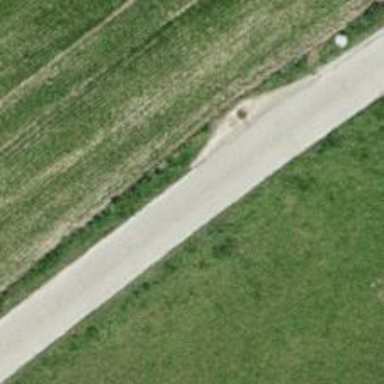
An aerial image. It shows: Paved track with grade1 quality.